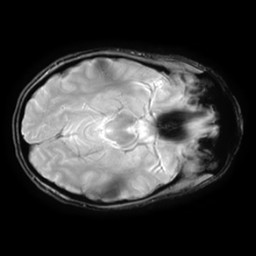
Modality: T2starw
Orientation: axial
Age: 42
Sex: female
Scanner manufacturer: ge
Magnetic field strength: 3 T
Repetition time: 0.65 s
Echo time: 0.02 s